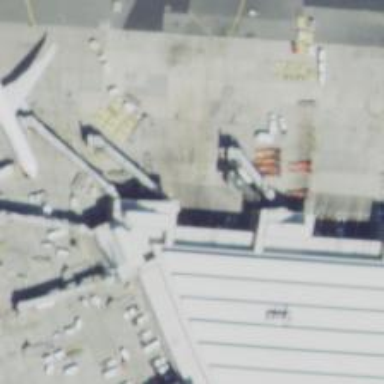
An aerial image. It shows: Airport gate.